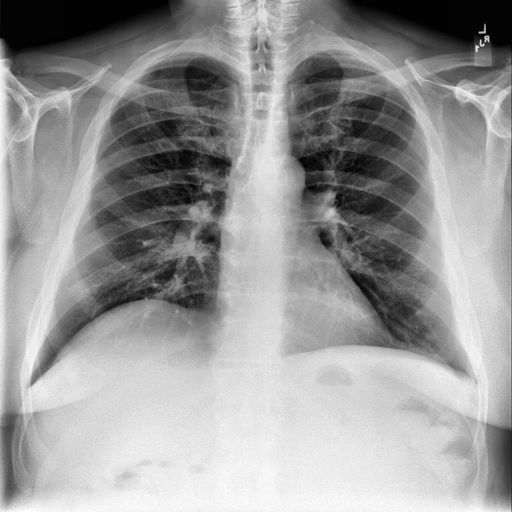
Finding: NORMAL